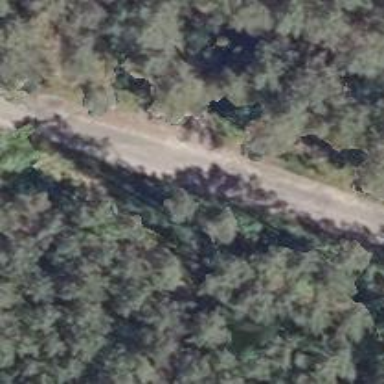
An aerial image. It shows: Unclassified road with asphalt surface.